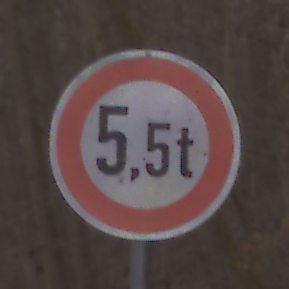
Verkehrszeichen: TatsaechlicheMasse
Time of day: MorningAfternoon
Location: Outdoor (Nature)
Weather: Overcast
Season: Autumn
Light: Natural